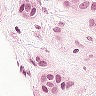
Metastatic tissue present: yes